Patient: sex M, age 57
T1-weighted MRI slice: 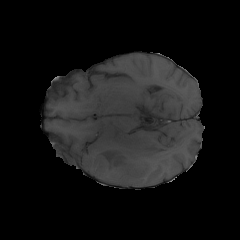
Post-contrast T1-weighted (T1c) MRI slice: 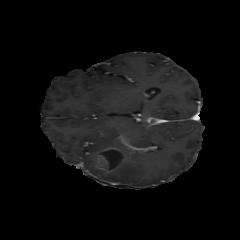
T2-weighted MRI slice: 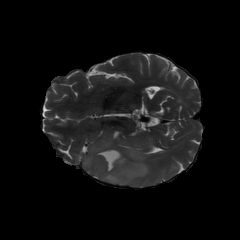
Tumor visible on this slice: yes
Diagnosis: Glioblastoma, IDH-wildtype
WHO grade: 4